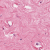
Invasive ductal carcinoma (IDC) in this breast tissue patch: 0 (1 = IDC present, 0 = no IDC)